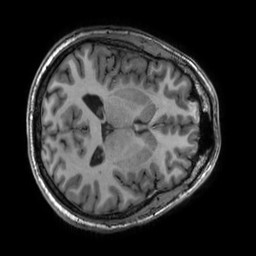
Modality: T1w
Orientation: axial
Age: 29
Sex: male
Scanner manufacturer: ge
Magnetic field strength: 3 T
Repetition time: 0.008792 s
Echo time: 0.003804 s